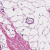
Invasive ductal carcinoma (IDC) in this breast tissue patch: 0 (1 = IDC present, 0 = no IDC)